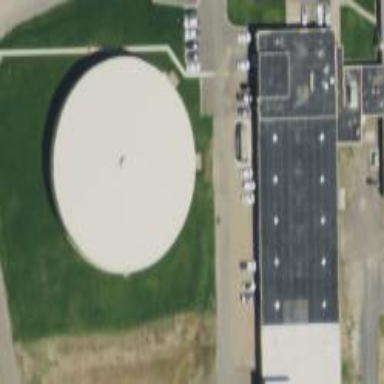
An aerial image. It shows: Storage tank for holding water.